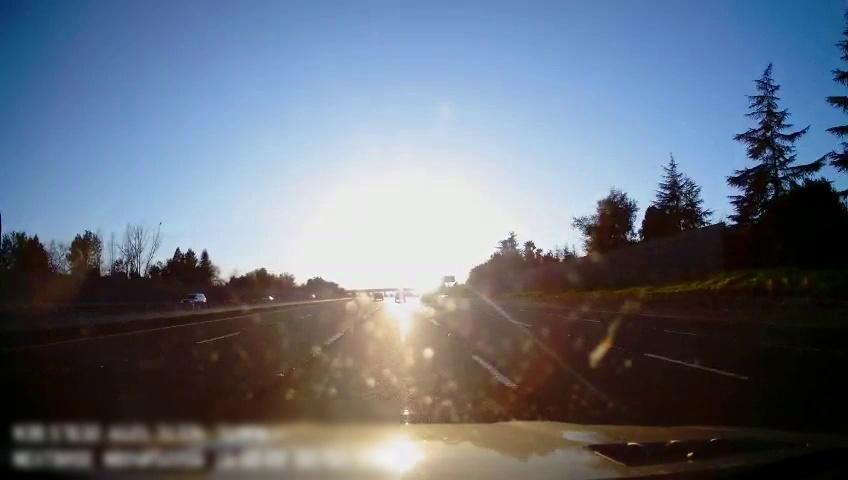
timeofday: Day
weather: Sunny
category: Drivable Space
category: Vehicles | SUV
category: Vehicles | Car
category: Vehicles | SUV
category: Vehicles | Car
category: Vehicles | SUV
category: Lanes | Alternate Lane
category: Lanes | Alternate Lane
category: Lanes | Current Lane
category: Lanes | Current Lane
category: Lanes | Alternate Lane
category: Lanes | Alternate Lane
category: Lanes | Alternate Lane
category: Traffic | Signs